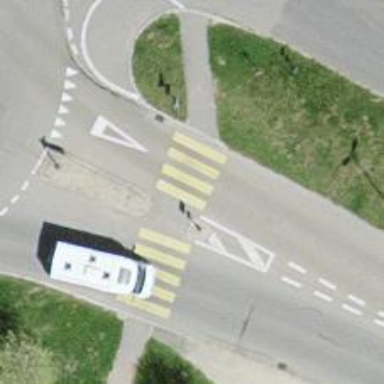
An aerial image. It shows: Uncontrolled zebra crossing on the road.